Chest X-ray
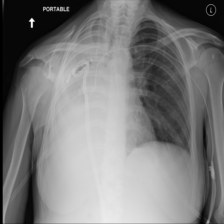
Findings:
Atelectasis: negative
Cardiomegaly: negative
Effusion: negative
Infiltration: negative
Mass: negative
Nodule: negative
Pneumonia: negative
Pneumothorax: negative
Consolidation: negative
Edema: negative
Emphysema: negative
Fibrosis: negative
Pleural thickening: negative
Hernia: negative